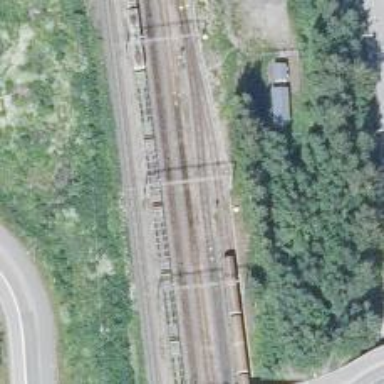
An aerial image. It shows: Wedge used for railway derailment.